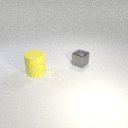
large yellow rubber cylinder to the left of small gray metal cube